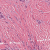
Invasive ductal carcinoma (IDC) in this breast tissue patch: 1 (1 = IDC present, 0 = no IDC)